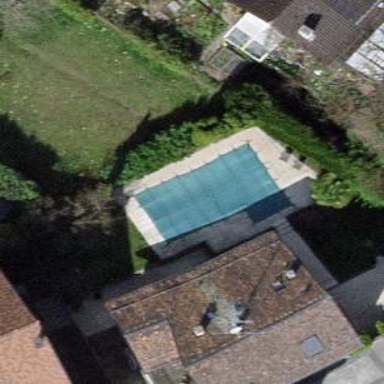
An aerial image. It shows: Swimming pool located in leisure land.